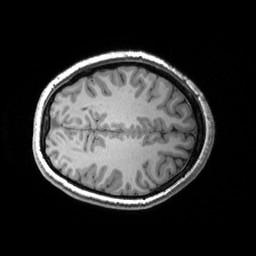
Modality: T1w
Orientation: axial
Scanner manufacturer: siemens
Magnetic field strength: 3 T
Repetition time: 2.53 s
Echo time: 0.00299 s